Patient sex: M
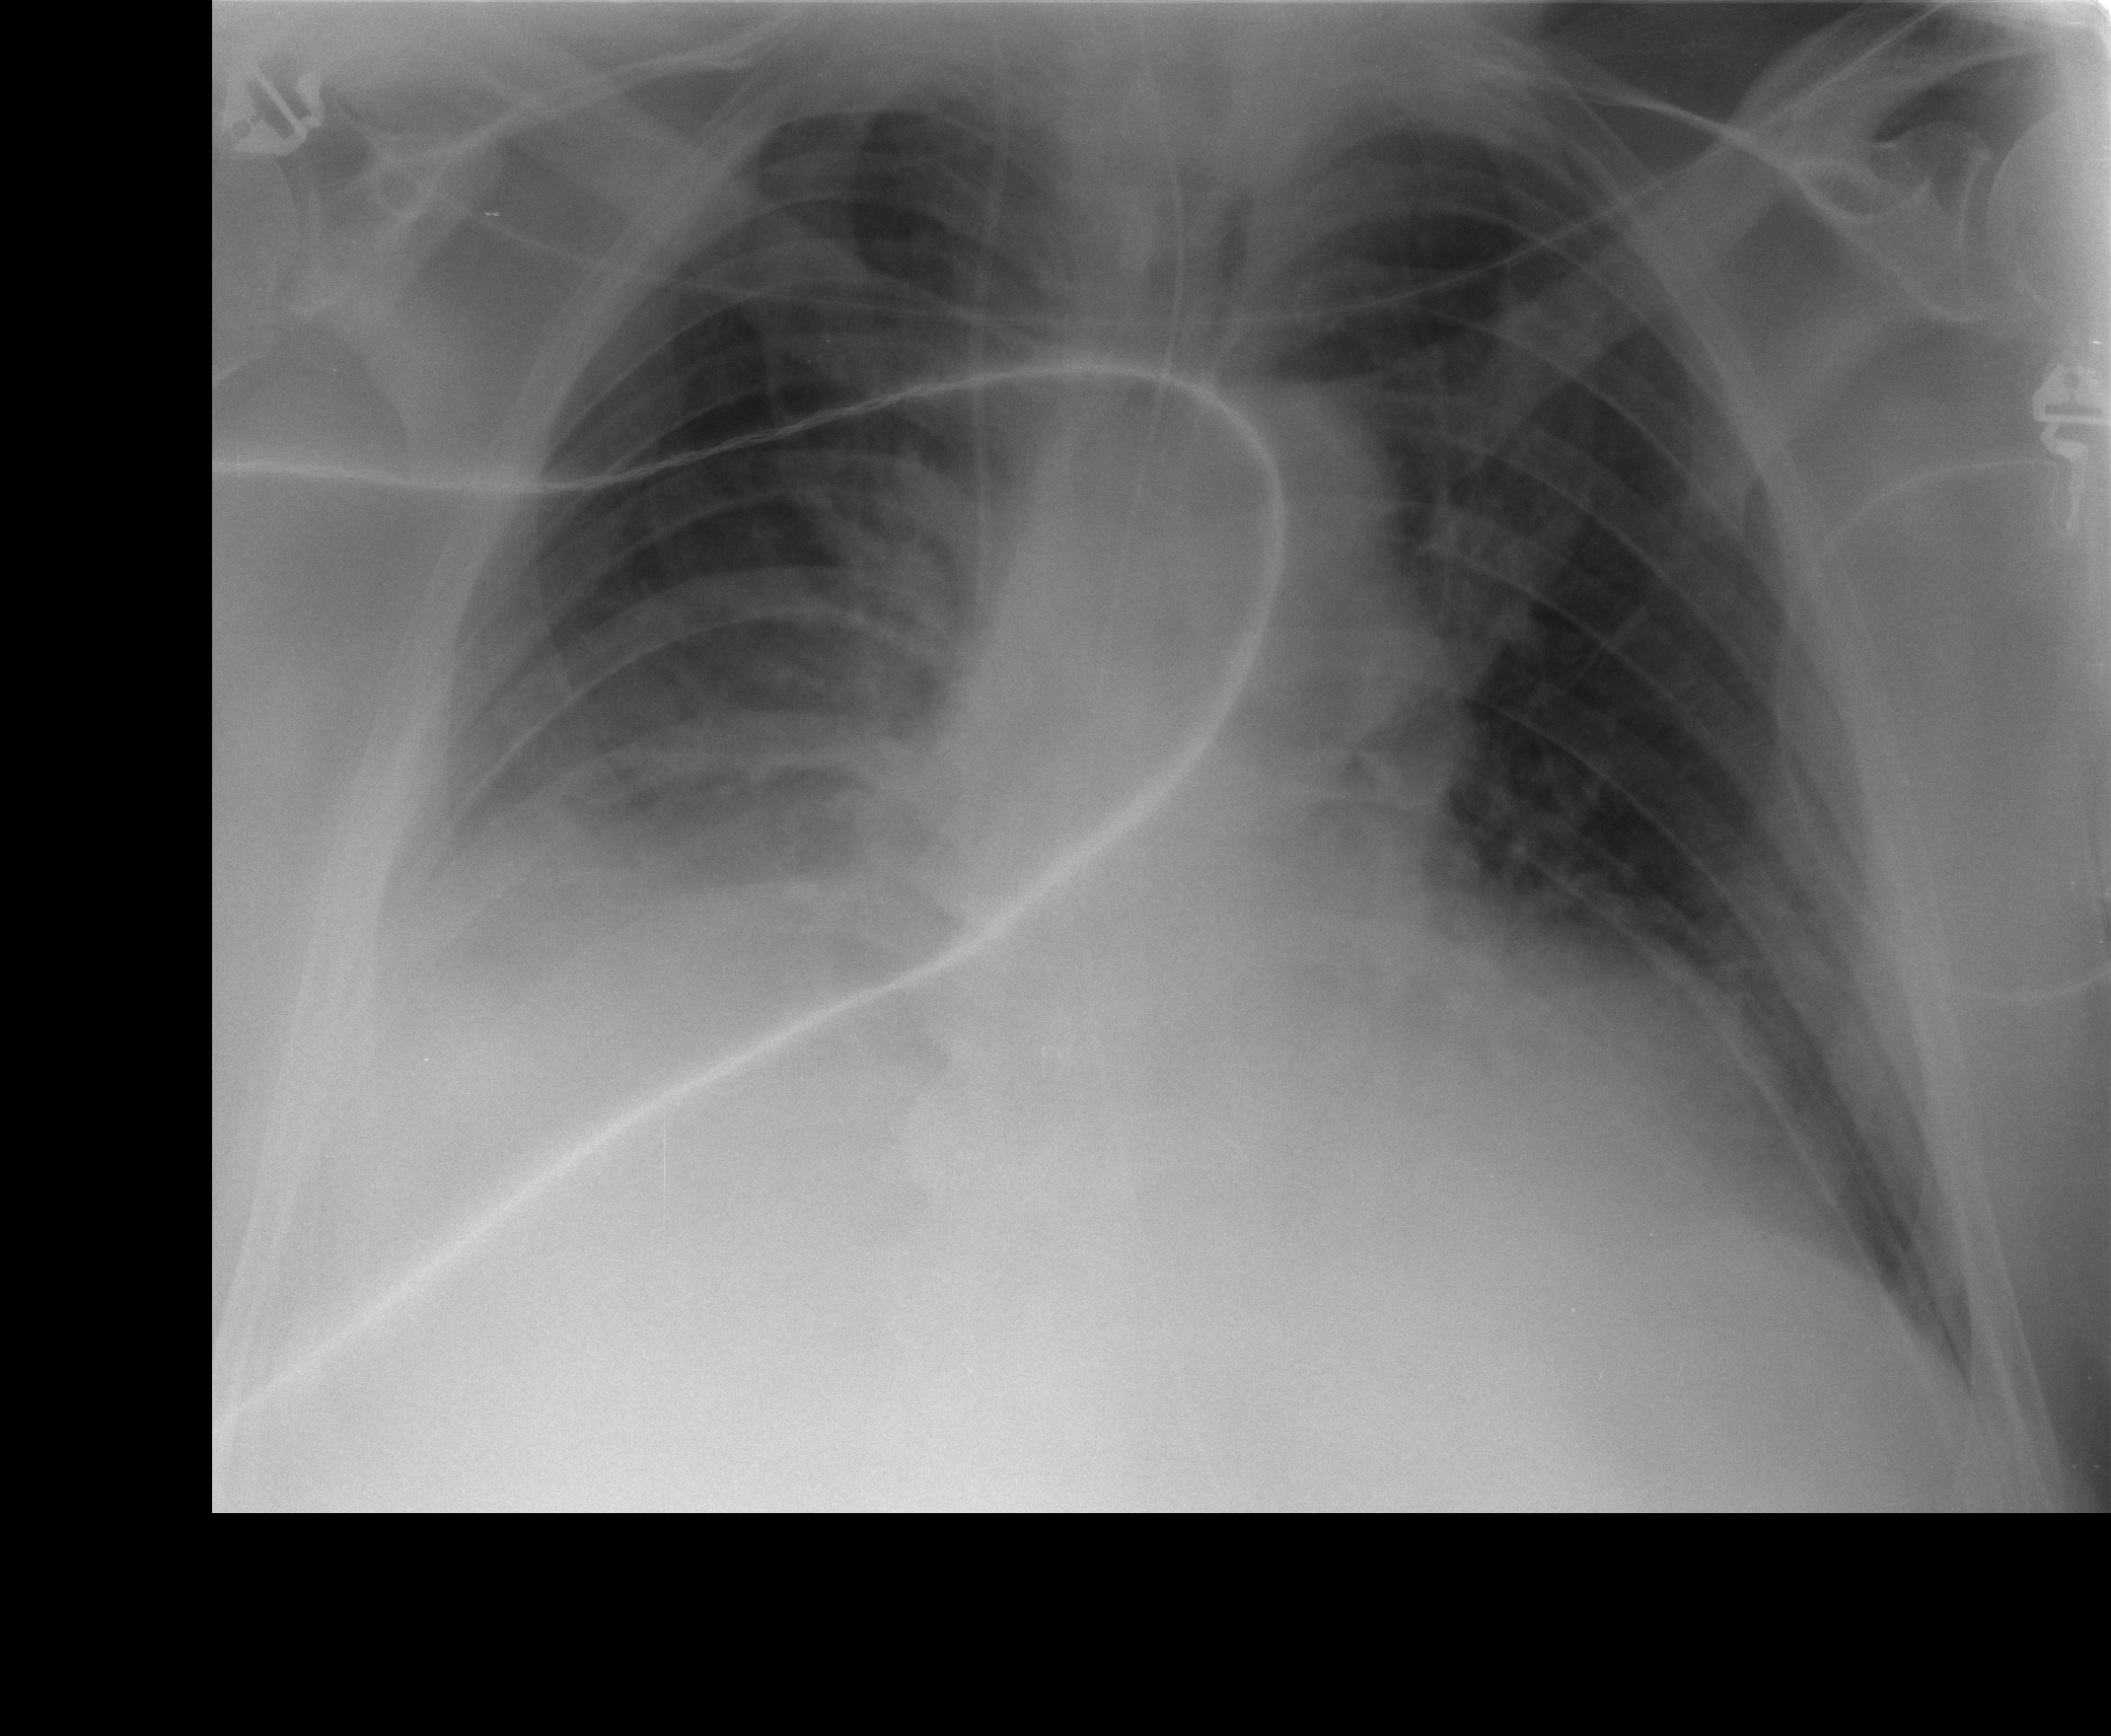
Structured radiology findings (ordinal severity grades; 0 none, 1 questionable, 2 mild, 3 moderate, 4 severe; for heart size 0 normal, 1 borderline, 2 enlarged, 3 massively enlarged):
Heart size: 2
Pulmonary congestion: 1
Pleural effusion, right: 2
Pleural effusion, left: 0
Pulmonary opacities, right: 1
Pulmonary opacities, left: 0
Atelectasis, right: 2
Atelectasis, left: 2